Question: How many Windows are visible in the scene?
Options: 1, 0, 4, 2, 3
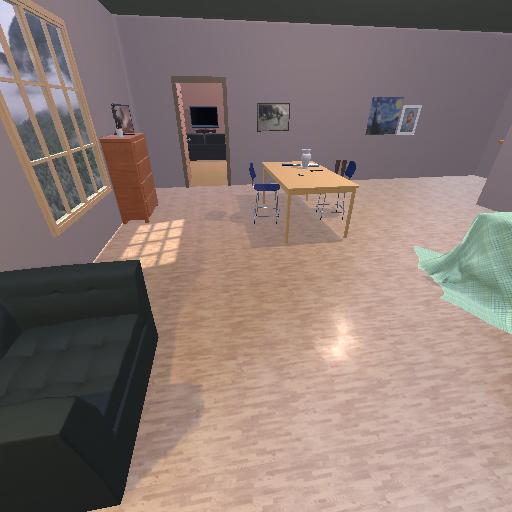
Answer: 1